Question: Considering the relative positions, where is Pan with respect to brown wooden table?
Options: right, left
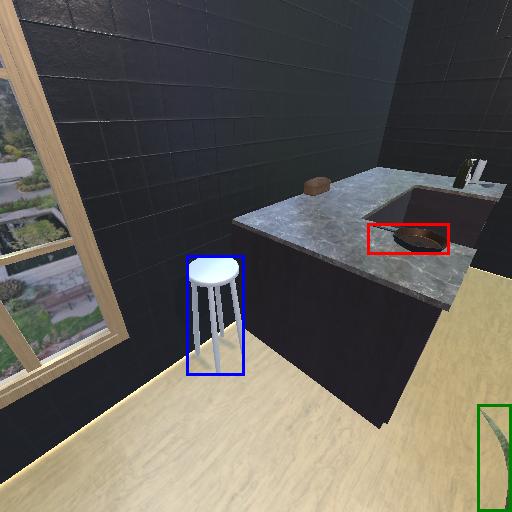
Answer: right